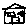
Label: house